Aerial crown-view tile of a tropical tree (Barro Colorado Island, Panama), acquired 20241112:
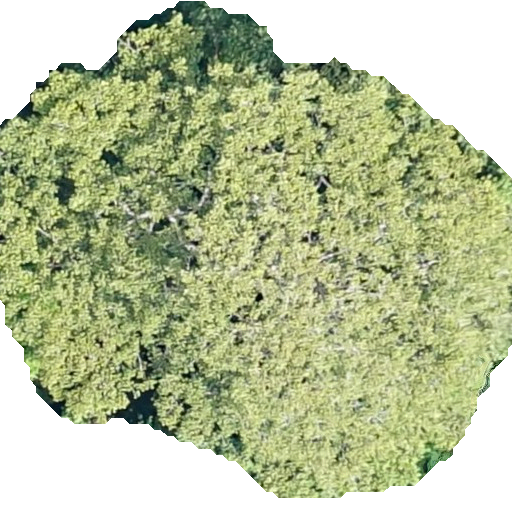
Species: Sterculia apetala
GBIF accepted scientific name: Sterculia apetala
Crown area: 297.984 m²